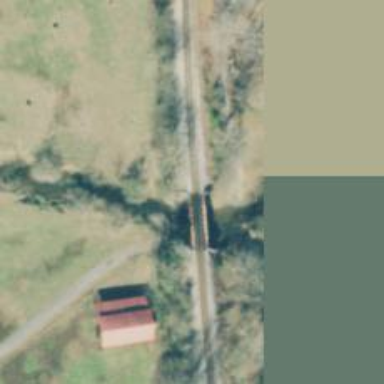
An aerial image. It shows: Bridge over railway tracks marked with milepost 00C.